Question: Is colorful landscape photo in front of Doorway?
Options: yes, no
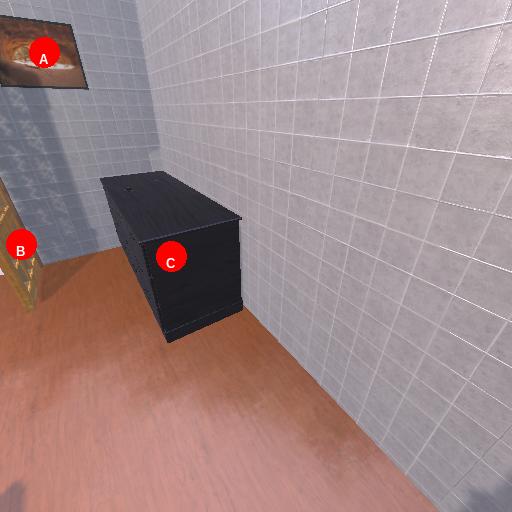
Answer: yes